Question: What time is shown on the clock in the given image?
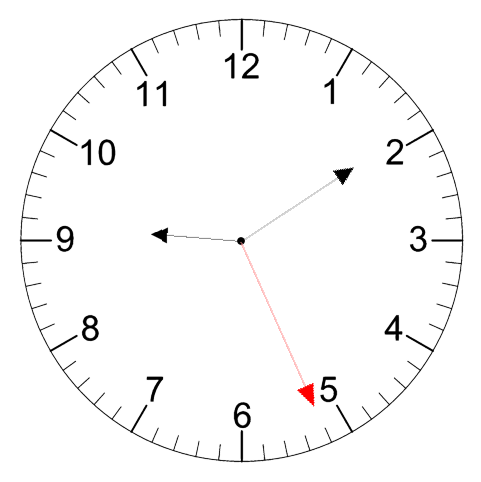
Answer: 09:09:26